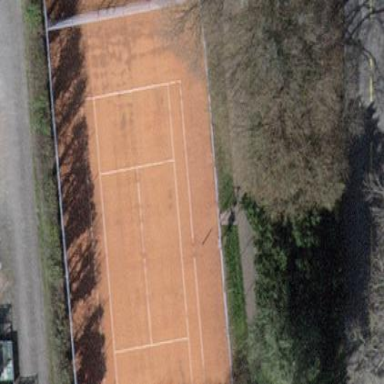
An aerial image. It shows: Sandy tennis court on pitch designated for leisure land.